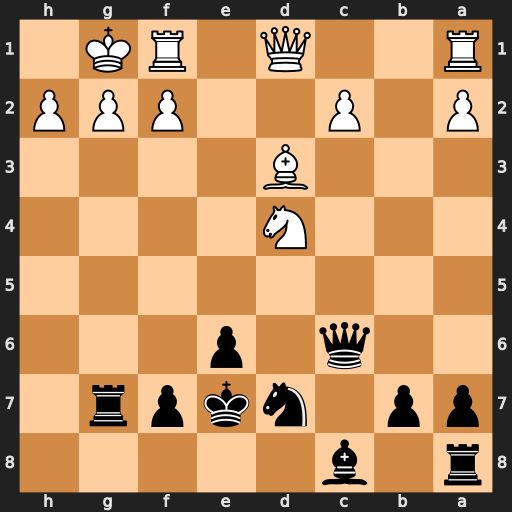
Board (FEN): r1b5/pp1nkpr1/2q1p3/8/3N4/3B4/P1P2PPP/R2Q1RK1
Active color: b
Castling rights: -
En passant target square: -
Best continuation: Qxg2#